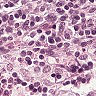
Metastatic tissue present: no